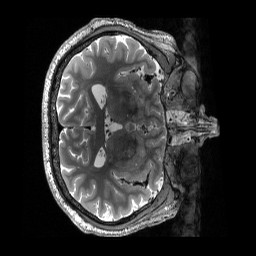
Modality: T2w
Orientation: axial
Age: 55
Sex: male
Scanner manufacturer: siemens
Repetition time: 3.2 s